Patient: sex M, age 60
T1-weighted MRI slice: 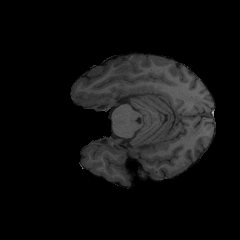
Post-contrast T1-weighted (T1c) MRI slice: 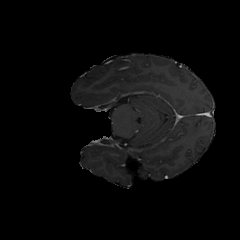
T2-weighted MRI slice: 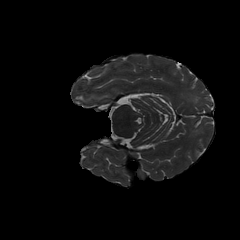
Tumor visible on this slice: no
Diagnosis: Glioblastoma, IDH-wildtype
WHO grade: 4